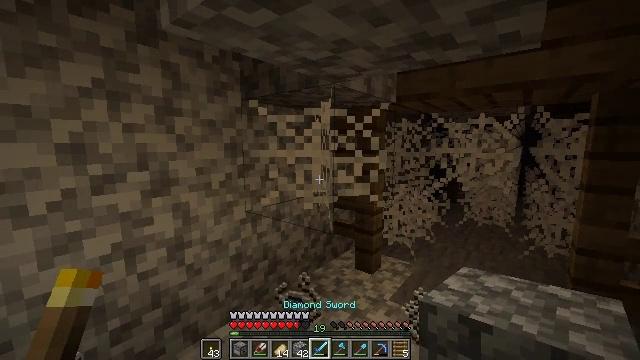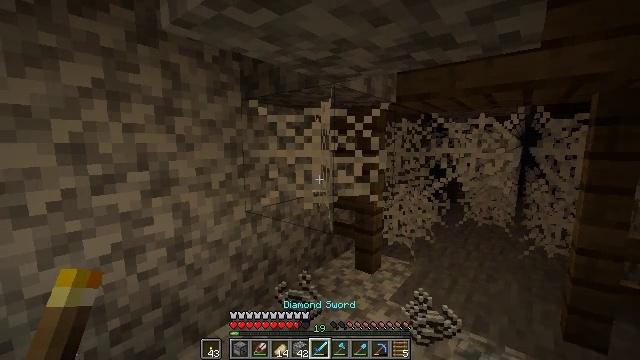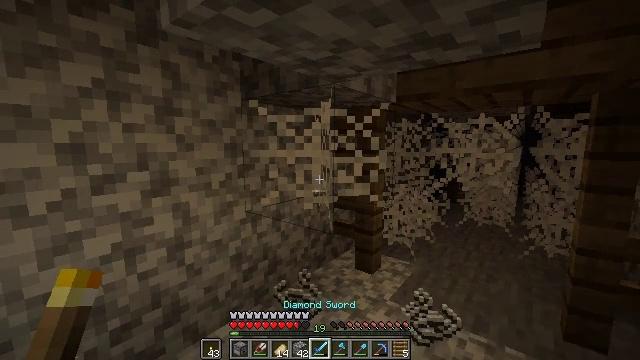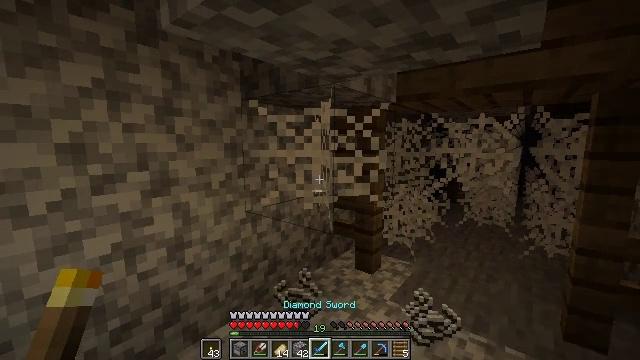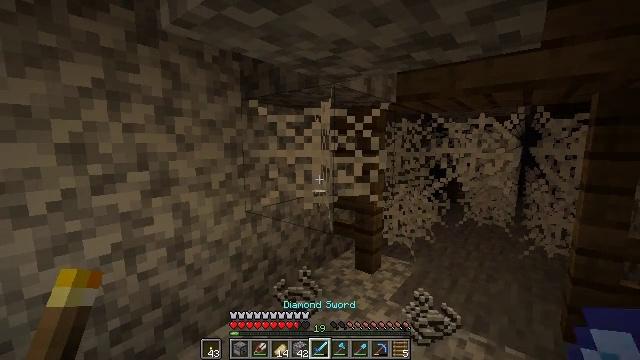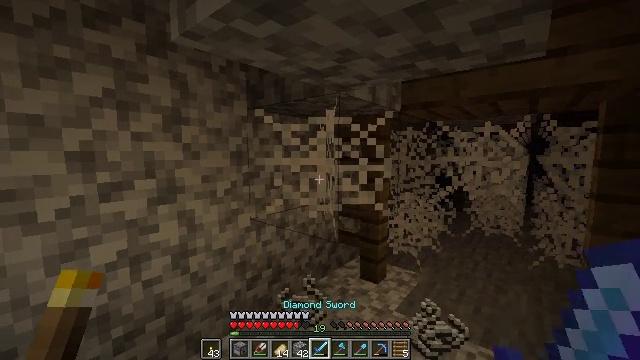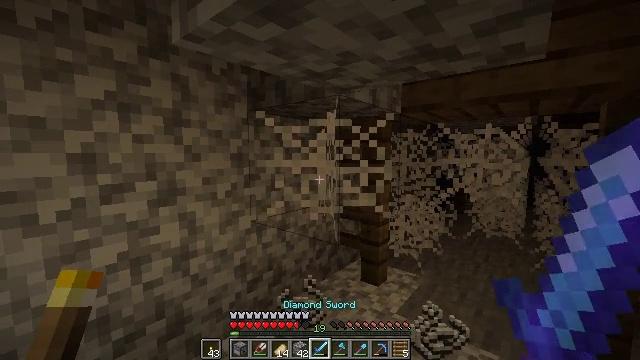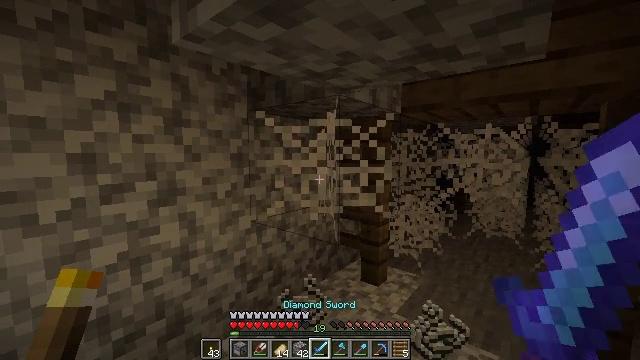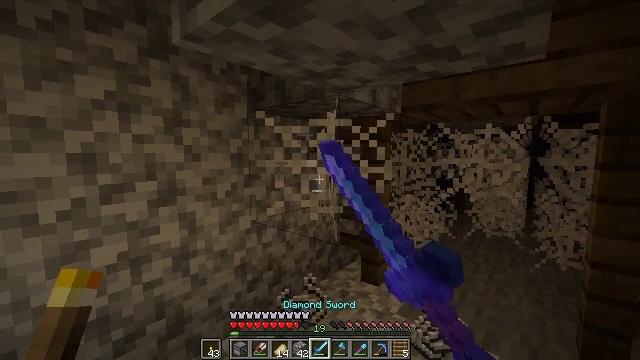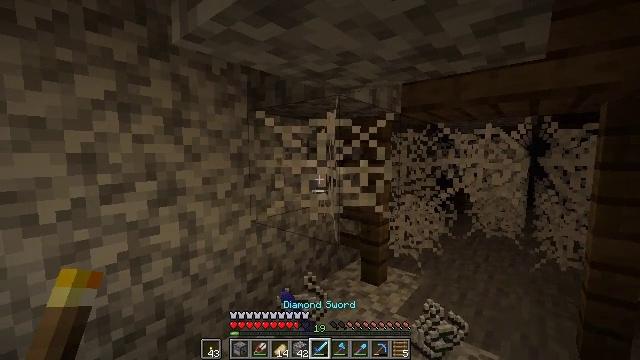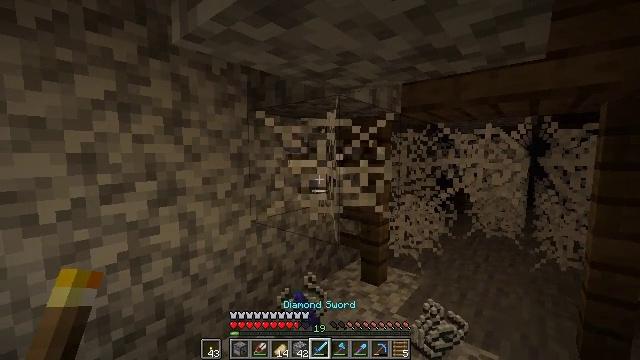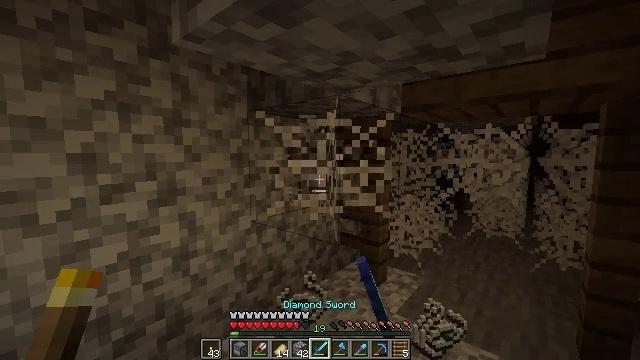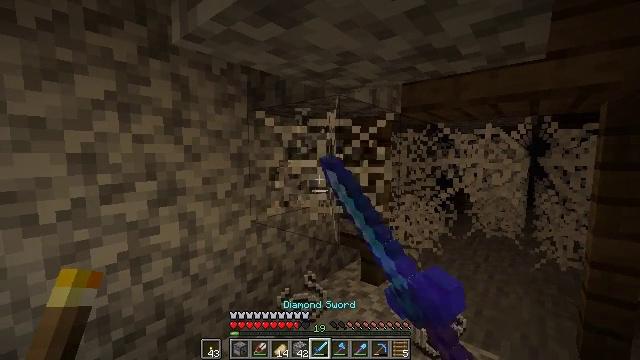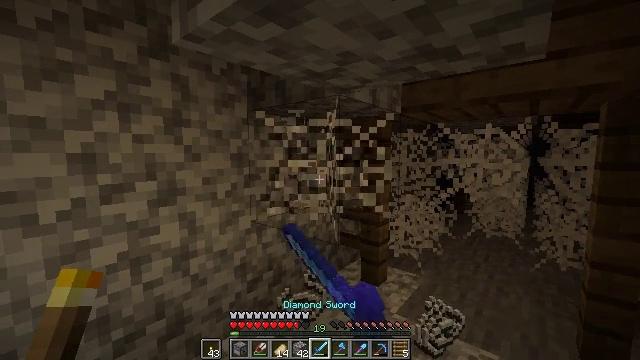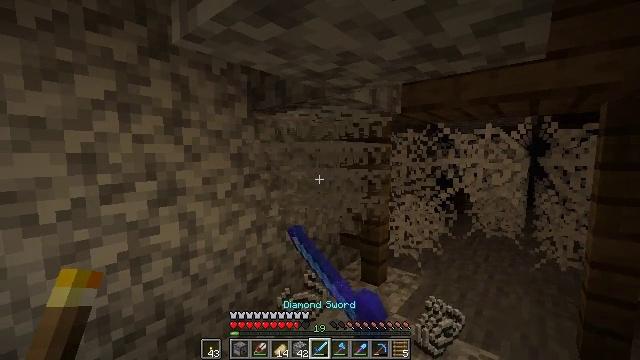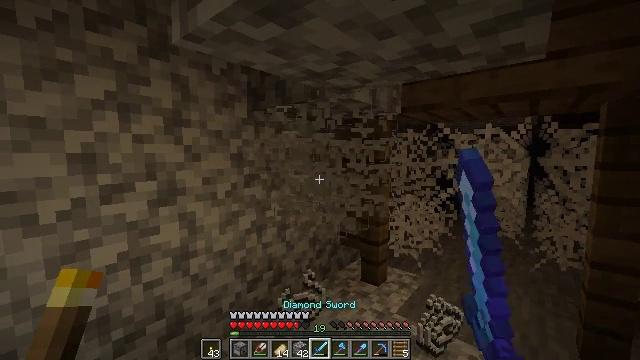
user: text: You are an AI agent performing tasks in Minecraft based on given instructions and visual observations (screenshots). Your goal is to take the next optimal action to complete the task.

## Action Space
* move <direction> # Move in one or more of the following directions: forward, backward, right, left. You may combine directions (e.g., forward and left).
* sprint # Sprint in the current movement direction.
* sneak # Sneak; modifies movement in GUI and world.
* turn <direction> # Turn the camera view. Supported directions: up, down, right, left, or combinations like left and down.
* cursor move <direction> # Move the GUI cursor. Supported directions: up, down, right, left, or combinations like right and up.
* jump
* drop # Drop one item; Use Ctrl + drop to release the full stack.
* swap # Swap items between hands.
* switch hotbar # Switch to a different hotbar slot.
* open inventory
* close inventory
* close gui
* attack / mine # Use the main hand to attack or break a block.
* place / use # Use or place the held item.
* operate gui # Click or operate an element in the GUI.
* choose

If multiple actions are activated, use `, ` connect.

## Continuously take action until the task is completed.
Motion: motion action
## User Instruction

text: Clear out the cobweb from the stronghold.
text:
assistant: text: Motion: no_op
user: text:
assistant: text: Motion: no_op
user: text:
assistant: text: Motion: no_op
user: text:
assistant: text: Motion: no_op
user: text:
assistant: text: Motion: turn left and up
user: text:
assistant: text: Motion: no_op
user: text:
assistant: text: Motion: attack / mine
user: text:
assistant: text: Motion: attack / mine
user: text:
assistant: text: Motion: attack / mine
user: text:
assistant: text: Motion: attack / mine
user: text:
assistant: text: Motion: attack / mine
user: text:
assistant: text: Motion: attack / mine
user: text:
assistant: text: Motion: attack / mine
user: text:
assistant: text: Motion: attack / mine
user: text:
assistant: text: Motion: attack / mine
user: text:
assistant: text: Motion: attack / mine
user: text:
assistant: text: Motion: attack / mine
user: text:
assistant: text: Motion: attack / mine
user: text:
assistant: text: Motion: no_op
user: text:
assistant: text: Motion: no_op
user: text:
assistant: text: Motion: turn right and down
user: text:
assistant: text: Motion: move forward, turn right and down
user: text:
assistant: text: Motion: move forward, turn right and down
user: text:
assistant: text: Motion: move forward, turn right and down
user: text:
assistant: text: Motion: move forward, turn right
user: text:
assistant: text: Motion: move forward, turn right
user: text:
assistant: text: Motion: move forward, turn right
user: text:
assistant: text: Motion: move forward
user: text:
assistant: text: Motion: move forward, turn up
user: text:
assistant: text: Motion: turn left and up